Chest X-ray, AP view. Patient: 46 years old, sex F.
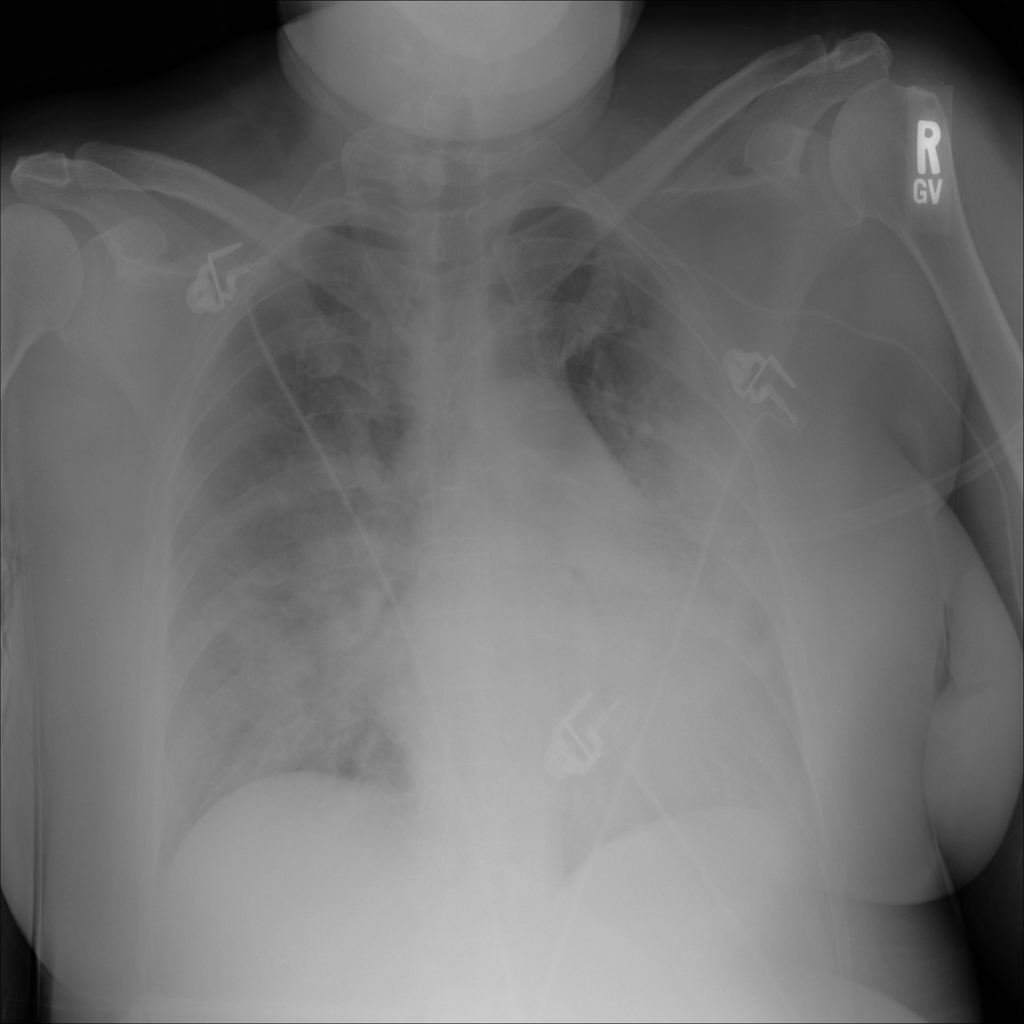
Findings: Infiltration